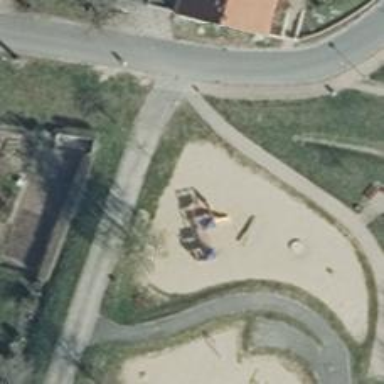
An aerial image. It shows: Playground with various play structures.